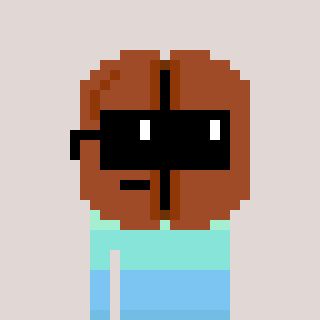
a pixel art character with square black sunglasses, a coffeebean-shaped head and a grayscale-colored body on a warm background